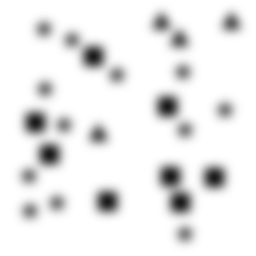
Squares: 8
Triangles: 4
Stars: 12
Total shapes: 24